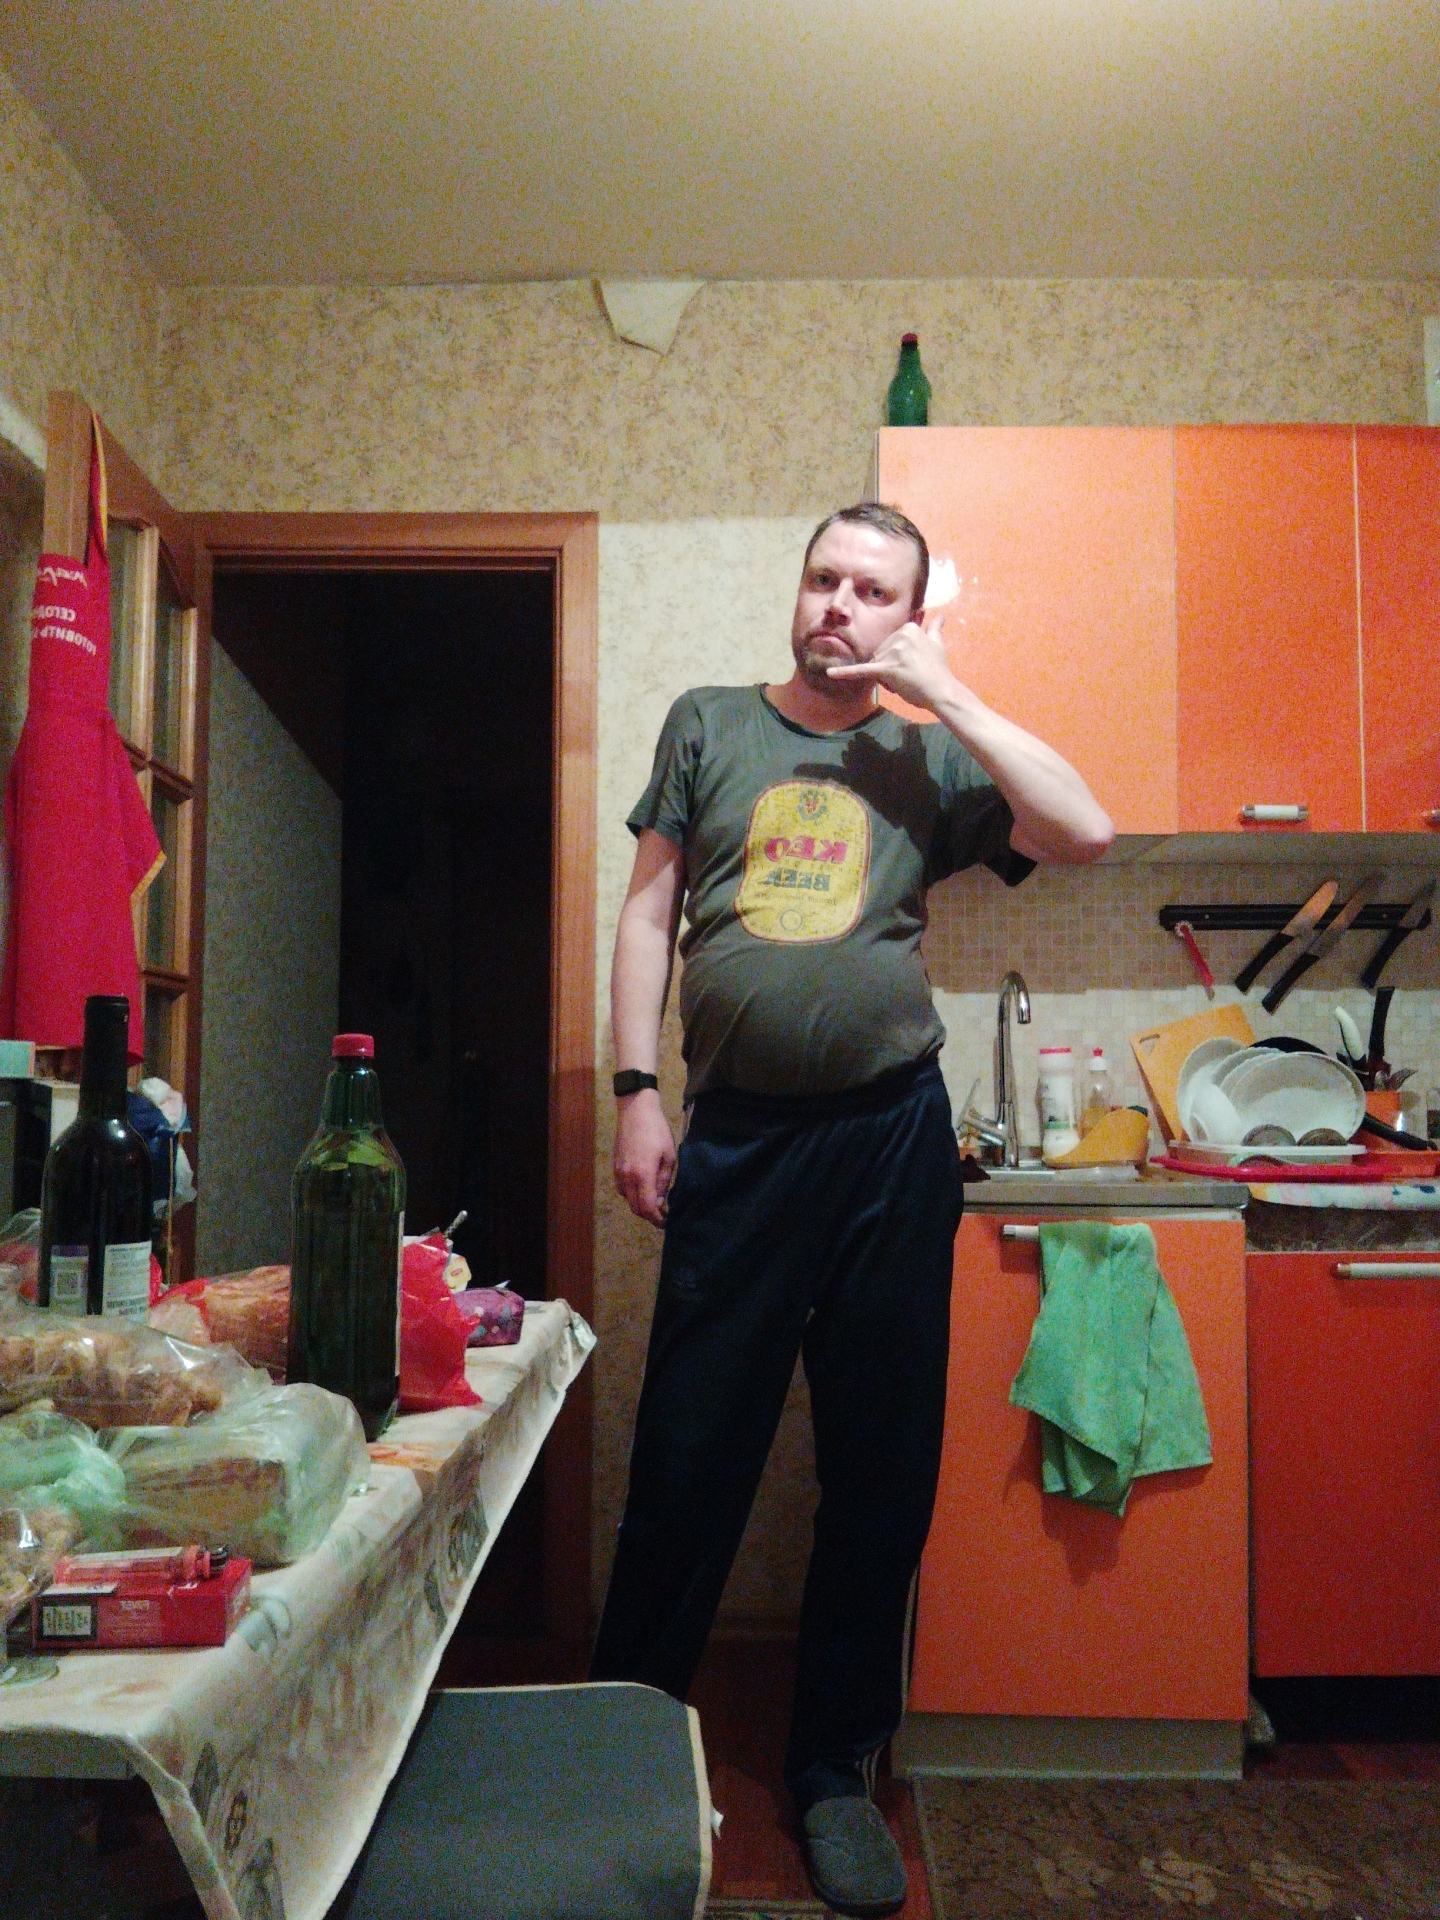
Label: noise